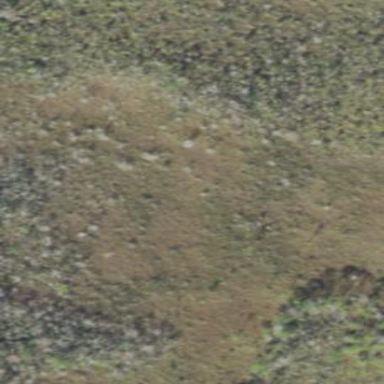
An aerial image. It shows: Swamp in wetland area.